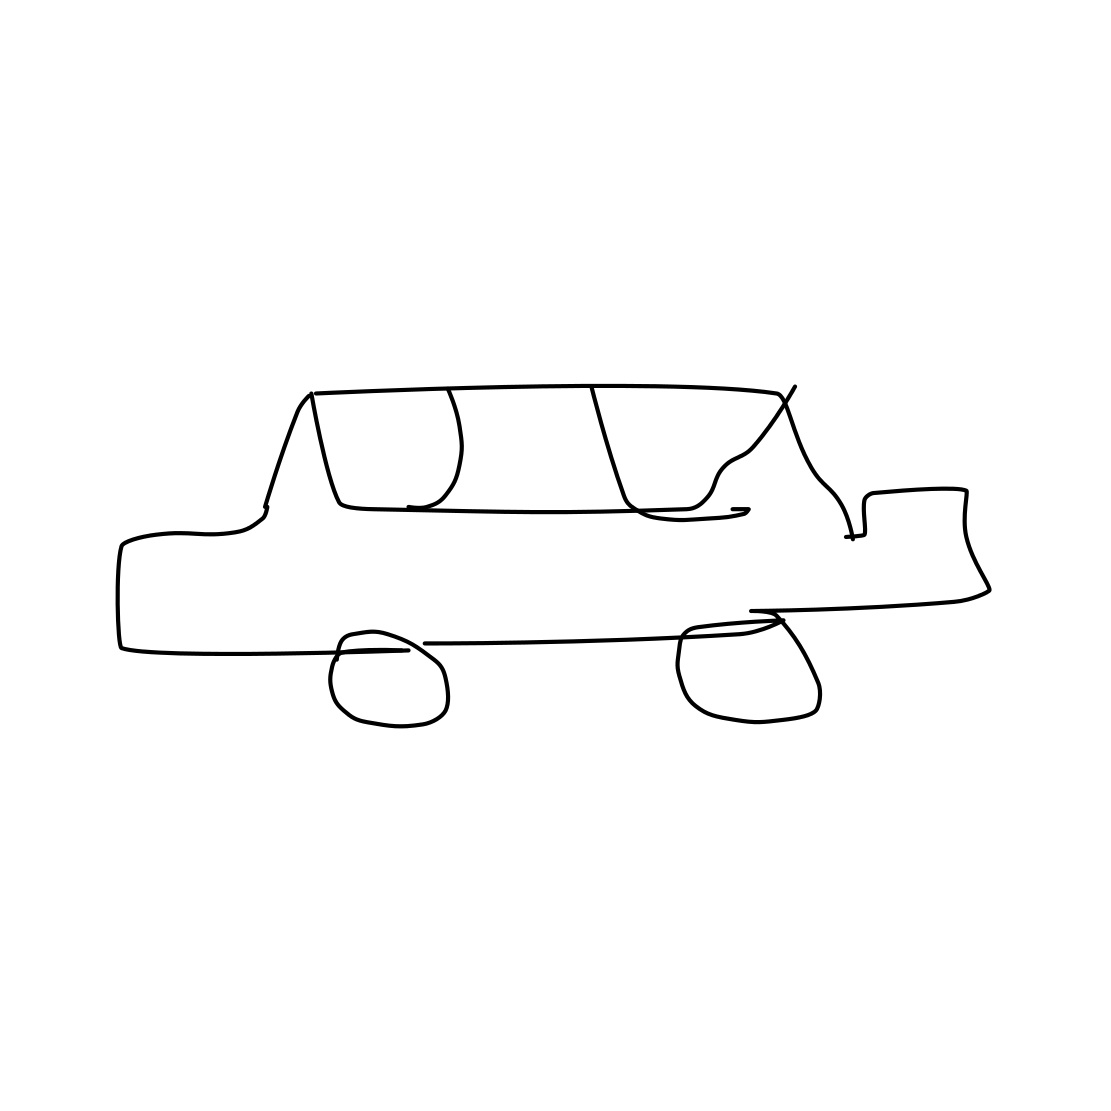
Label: car (sedan)